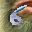
Label: 6